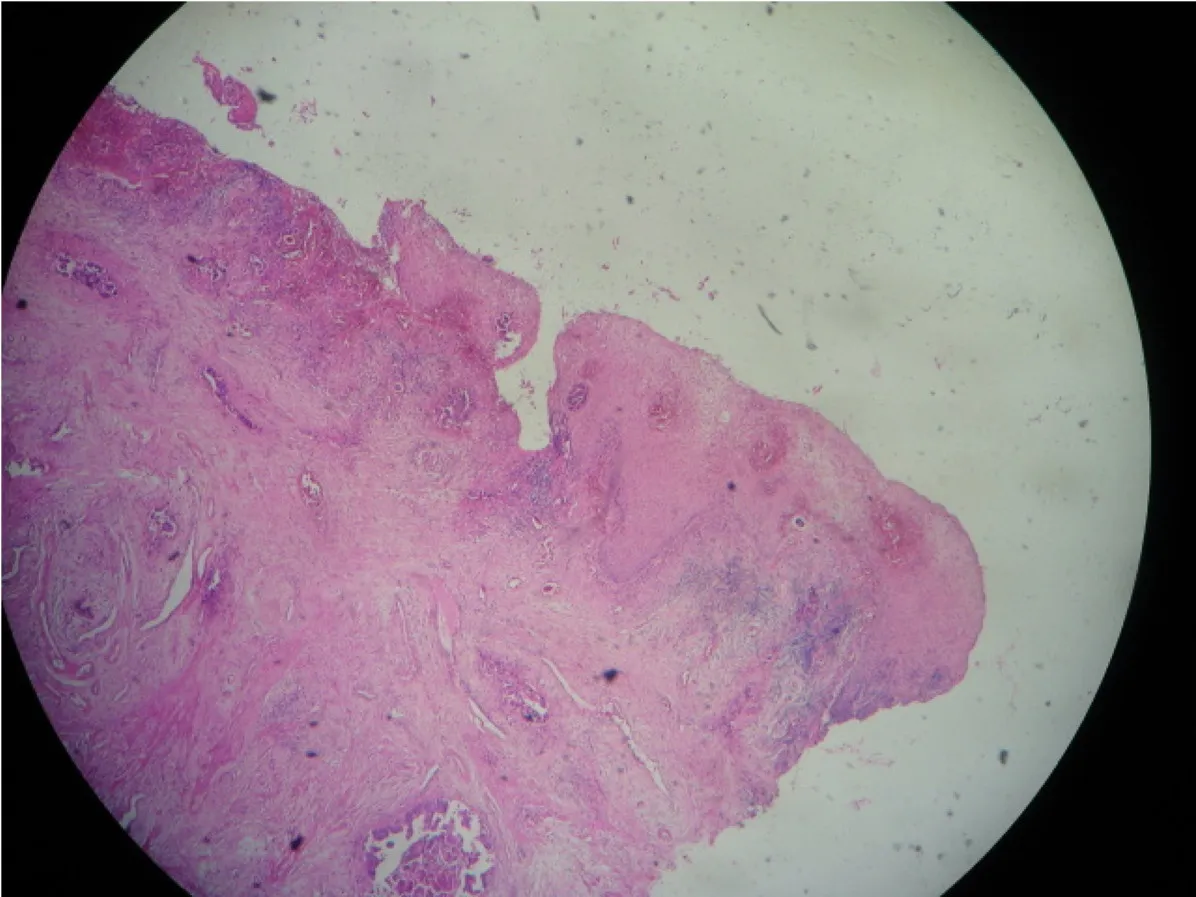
Cervical biopsy showing metastatic moderately differentiated adenocarcinoma cells: Ectocervical mucosa infiltrated by a carcinomatous proliferation of glands of varying size and focus of necrosis lined by atypical cells.
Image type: pathology (h&e)